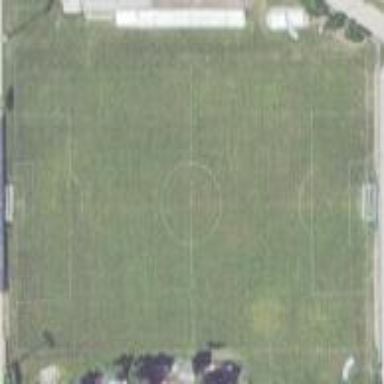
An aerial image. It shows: Soccer pitch with grass surface for leisure land.